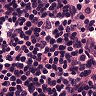
Metastatic tissue present: no